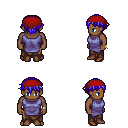
a pixel art fantasy rpg character, male body template, human, dark skin, chain tabard jacket, robe skirt, blue short bangs hairstyle, red bandana, bracelets, brown shoes, four views (front, back, left, right), 2x2 character sprite sheet, small pixel art, hard edges, no anti-aliasing